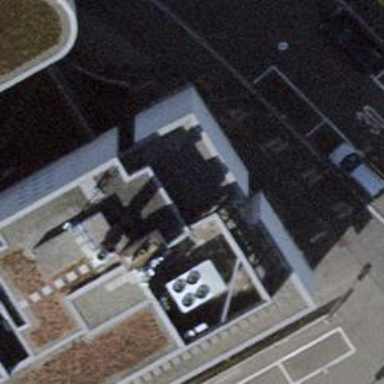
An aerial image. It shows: Bank.